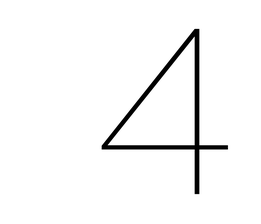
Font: Poppins-Thin